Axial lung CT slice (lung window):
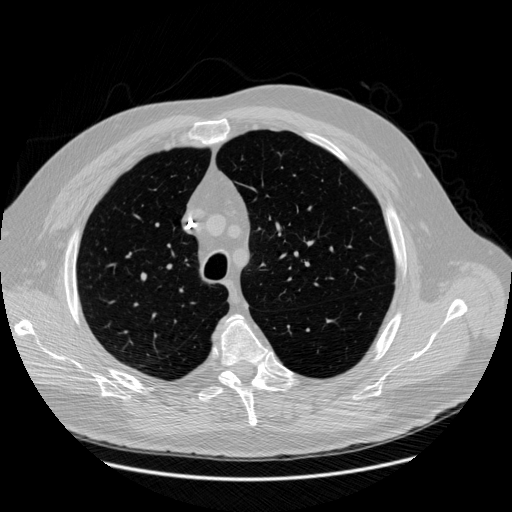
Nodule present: no